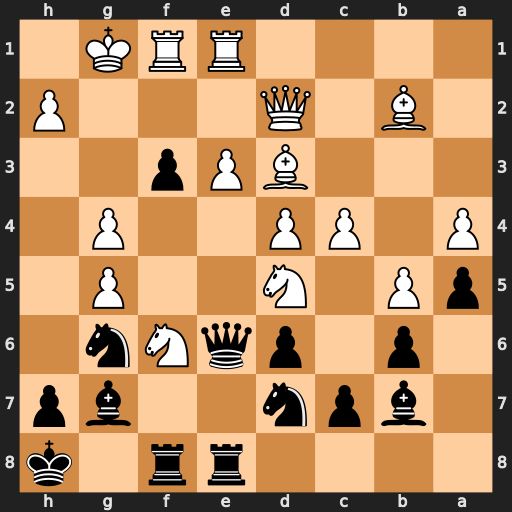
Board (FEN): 4rr1k/1bpn2bp/1p1pqNn1/pP1N2P1/P1PP2P1/3BPp2/1B1Q3P/4RRK1
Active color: b
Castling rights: -
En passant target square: -
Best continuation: Nxf6 gxf6 Qxg4+